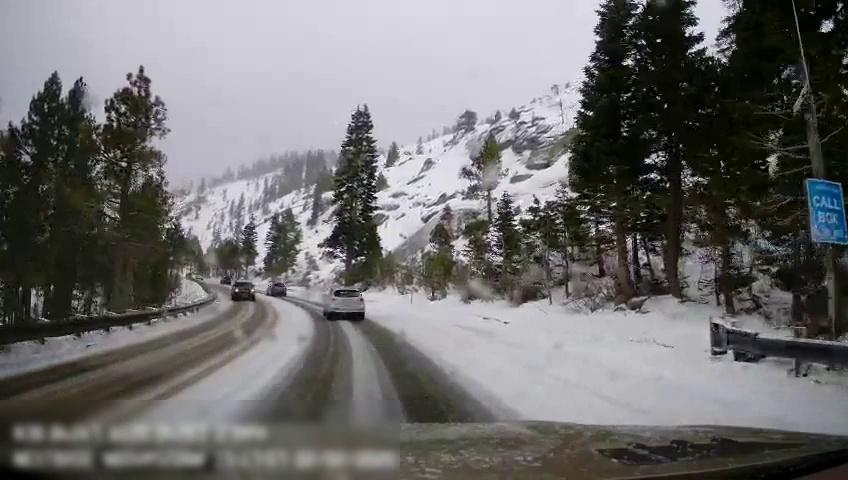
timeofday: Day
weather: Snowy
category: Drivable Space
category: Vehicles | SUV
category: Vehicles | Car
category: Vehicles | Car
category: Vehicles | Car
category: Traffic | Signs